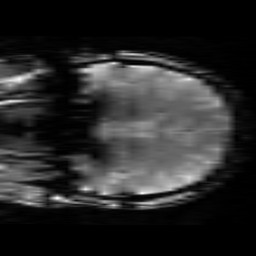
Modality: T2starw
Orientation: coronal
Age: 33
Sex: female
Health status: healthy
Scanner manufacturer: siemens
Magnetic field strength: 3 T
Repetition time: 0.7 s
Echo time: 0.02 s